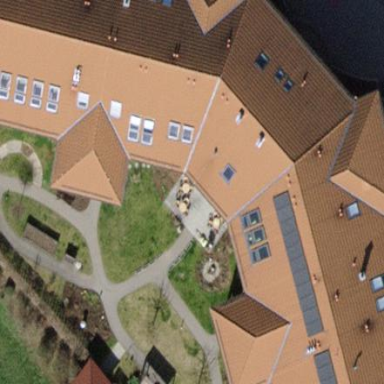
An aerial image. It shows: Nursing home building.